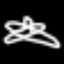
Label: airplane